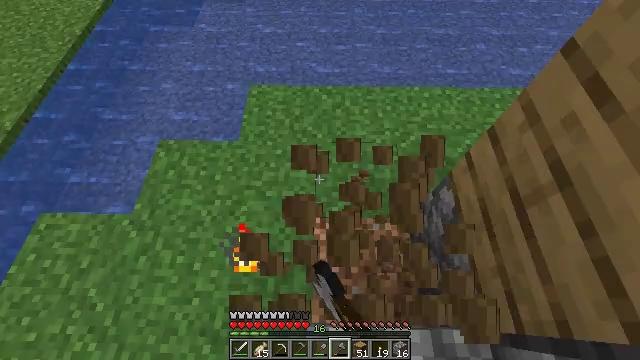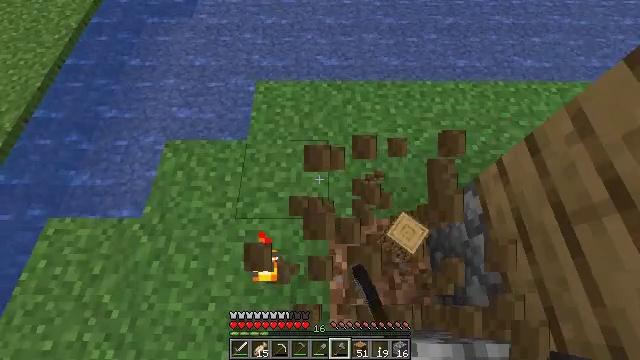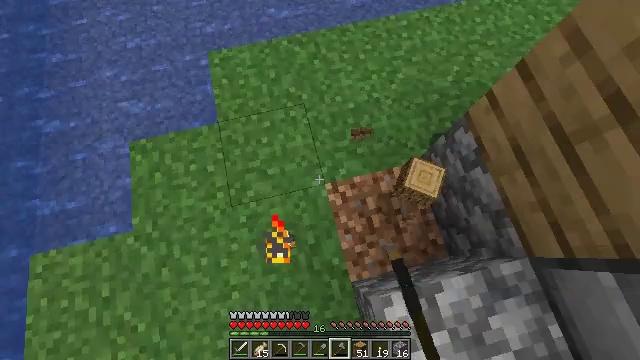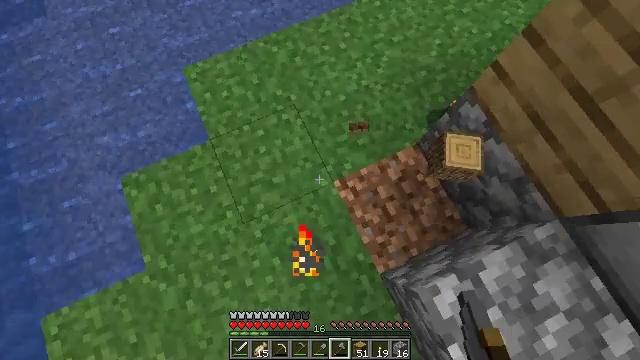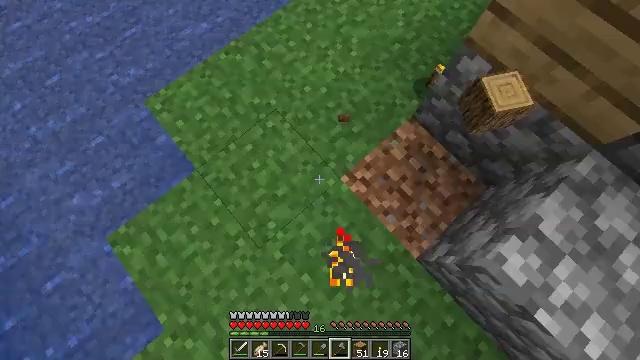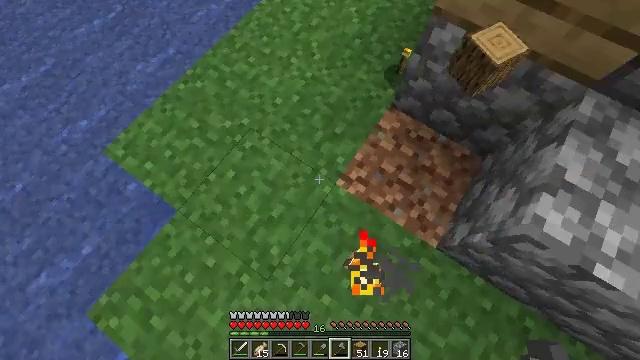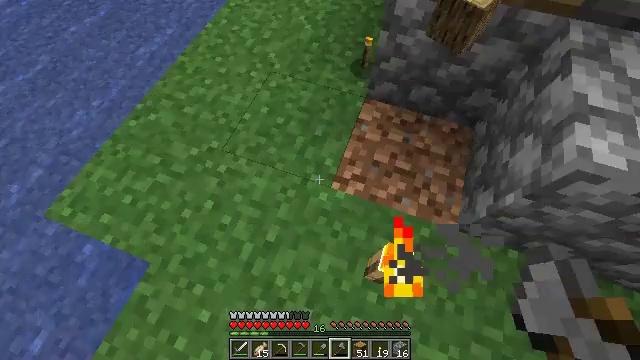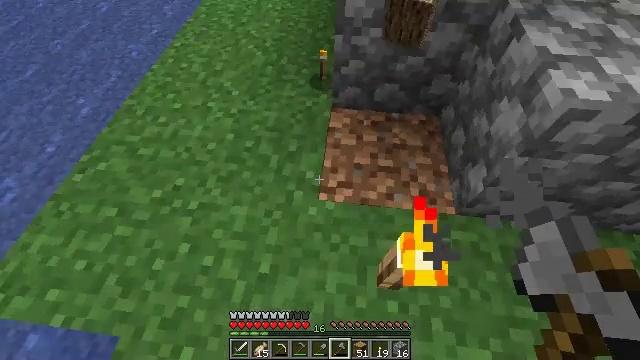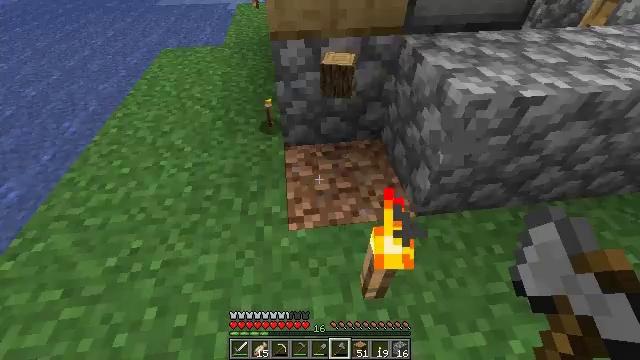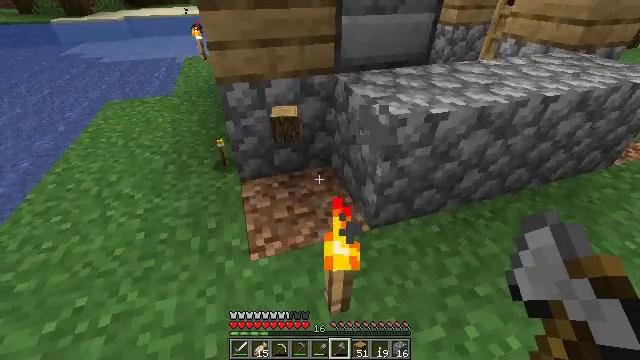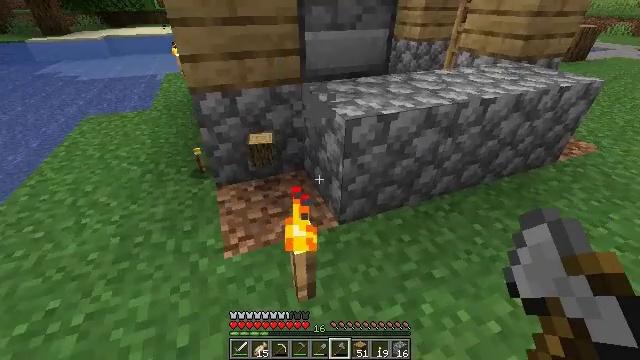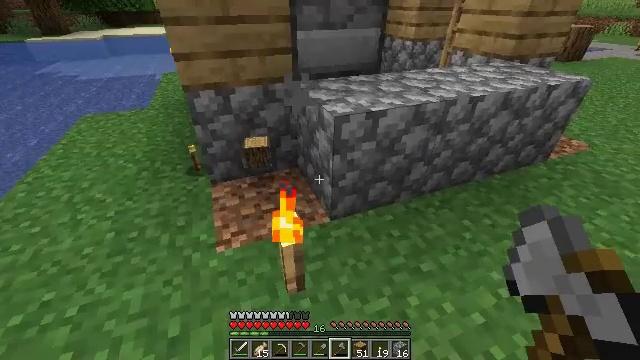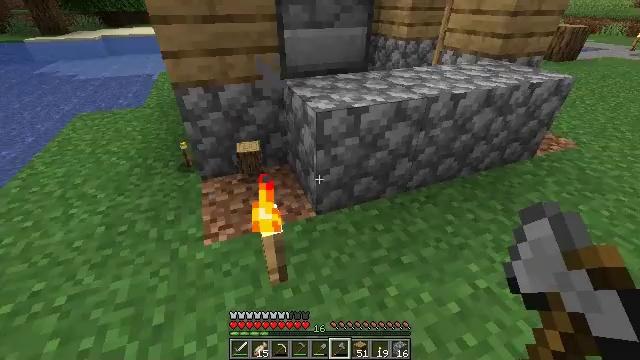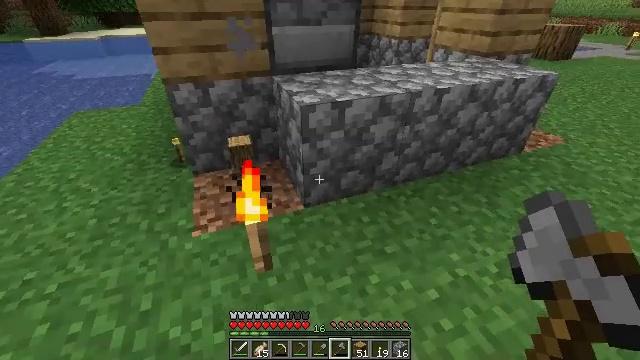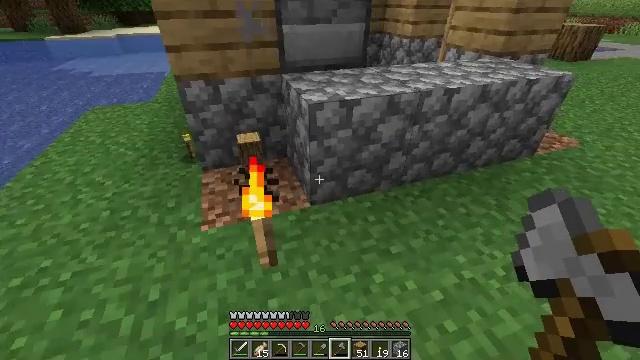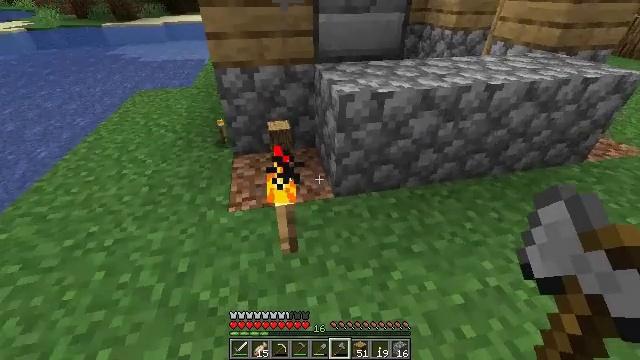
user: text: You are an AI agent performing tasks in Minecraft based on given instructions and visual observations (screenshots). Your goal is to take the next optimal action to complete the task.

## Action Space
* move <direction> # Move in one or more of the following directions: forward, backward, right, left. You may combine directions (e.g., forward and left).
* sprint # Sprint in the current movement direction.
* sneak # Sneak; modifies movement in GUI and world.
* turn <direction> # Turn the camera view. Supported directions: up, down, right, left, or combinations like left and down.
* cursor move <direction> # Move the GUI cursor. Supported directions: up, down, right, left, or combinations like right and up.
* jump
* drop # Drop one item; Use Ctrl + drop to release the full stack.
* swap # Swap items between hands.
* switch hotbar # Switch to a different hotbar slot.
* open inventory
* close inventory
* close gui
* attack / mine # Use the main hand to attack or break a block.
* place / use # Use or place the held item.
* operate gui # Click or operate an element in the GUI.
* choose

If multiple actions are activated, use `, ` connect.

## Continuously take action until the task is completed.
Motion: motion action
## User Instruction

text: Retrieve the torch.
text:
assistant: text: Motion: move forward and move left, turn down
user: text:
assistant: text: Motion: move forward and move left, turn right and down
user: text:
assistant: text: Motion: move left, turn right and down
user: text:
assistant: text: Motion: move left, turn right
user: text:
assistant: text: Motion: move back and move left, turn right and up
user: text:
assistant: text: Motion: move back and move left, turn right and up
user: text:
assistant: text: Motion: move back and move left, turn right and up
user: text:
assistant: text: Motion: move back and move right, turn right and up
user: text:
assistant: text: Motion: move back and move right, turn right and up
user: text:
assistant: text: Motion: move back and move right, turn right and up
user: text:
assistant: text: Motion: move right
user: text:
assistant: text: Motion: no_op
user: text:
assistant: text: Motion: no_op
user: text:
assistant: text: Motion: turn left
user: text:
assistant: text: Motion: turn left and down
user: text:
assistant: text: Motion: turn left and down
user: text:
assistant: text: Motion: turn left and down
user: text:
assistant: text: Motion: turn left and down
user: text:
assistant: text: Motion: turn left
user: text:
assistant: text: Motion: turn left, attack / mine
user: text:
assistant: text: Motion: attack / mine
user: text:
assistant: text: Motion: attack / mine
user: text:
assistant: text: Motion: no_op
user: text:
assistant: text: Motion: no_op
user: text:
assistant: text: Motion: turn right
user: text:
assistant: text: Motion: turn right and up
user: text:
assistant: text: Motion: turn right
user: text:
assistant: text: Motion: attack / mine
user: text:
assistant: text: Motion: attack / mine
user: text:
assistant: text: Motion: move forward